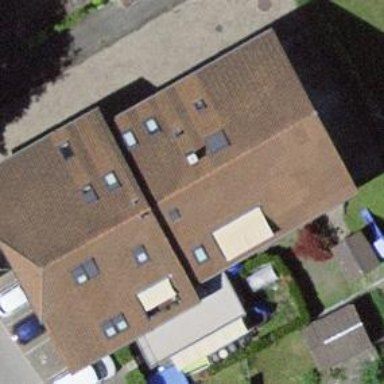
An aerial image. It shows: Residential building.